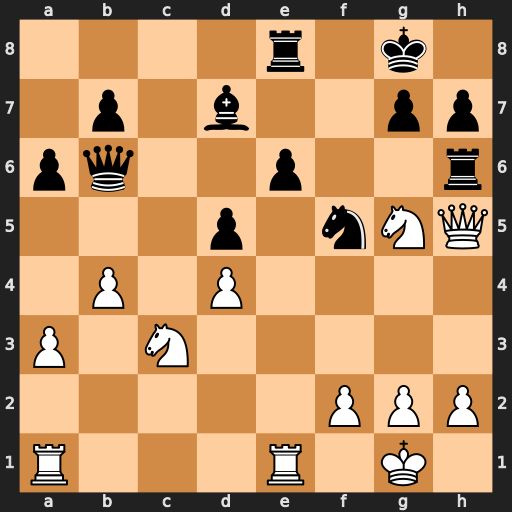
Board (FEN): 4r1k1/1p1b2pp/pq2p2r/3p1nNQ/1P1P4/P1N5/5PPP/R3R1K1
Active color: w
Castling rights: -
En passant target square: -
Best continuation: Qf7+ Kh8 Qxd7